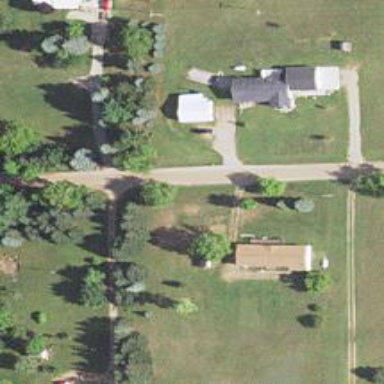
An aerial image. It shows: Driveway.